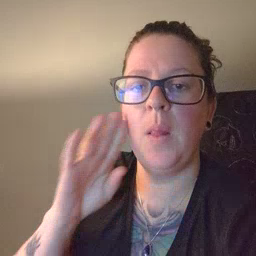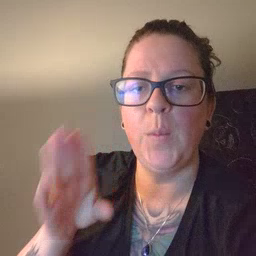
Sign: hello